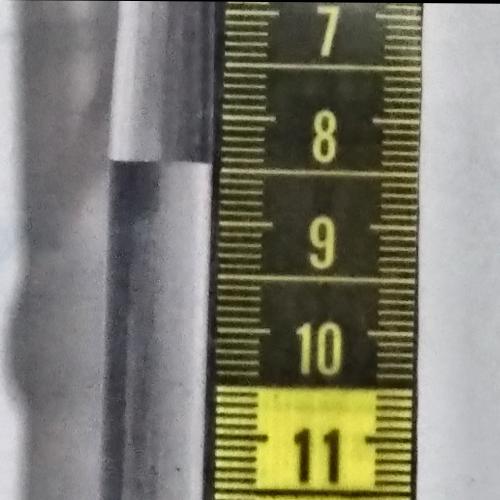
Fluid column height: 8.5 cm